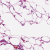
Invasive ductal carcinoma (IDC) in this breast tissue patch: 0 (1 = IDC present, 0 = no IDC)